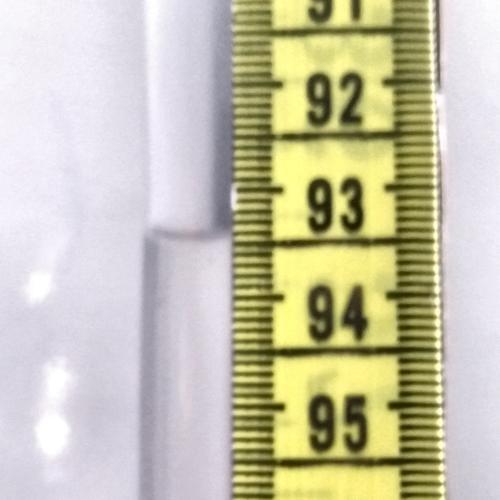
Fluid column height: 93.4 cm